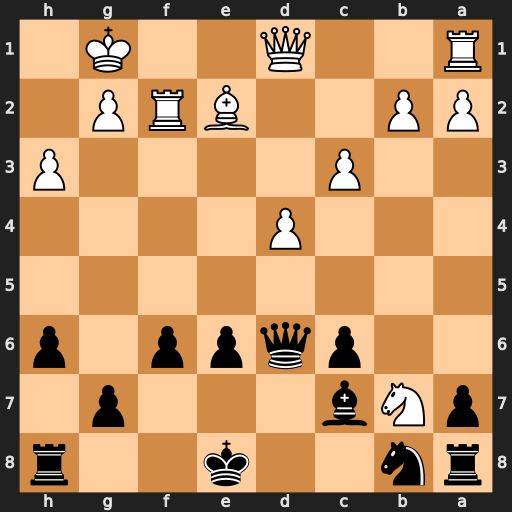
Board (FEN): rn2k2r/pNb3p1/2pqpp1p/8/3P4/2P4P/PP2BRP1/R2Q2K1
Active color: b
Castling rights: kq
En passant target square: -
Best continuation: Qh2+ Kf1 Qh1#